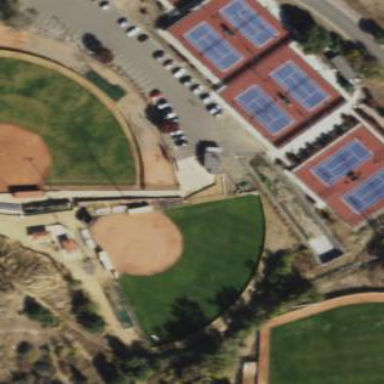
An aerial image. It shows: Baseball pitch for leisure land.